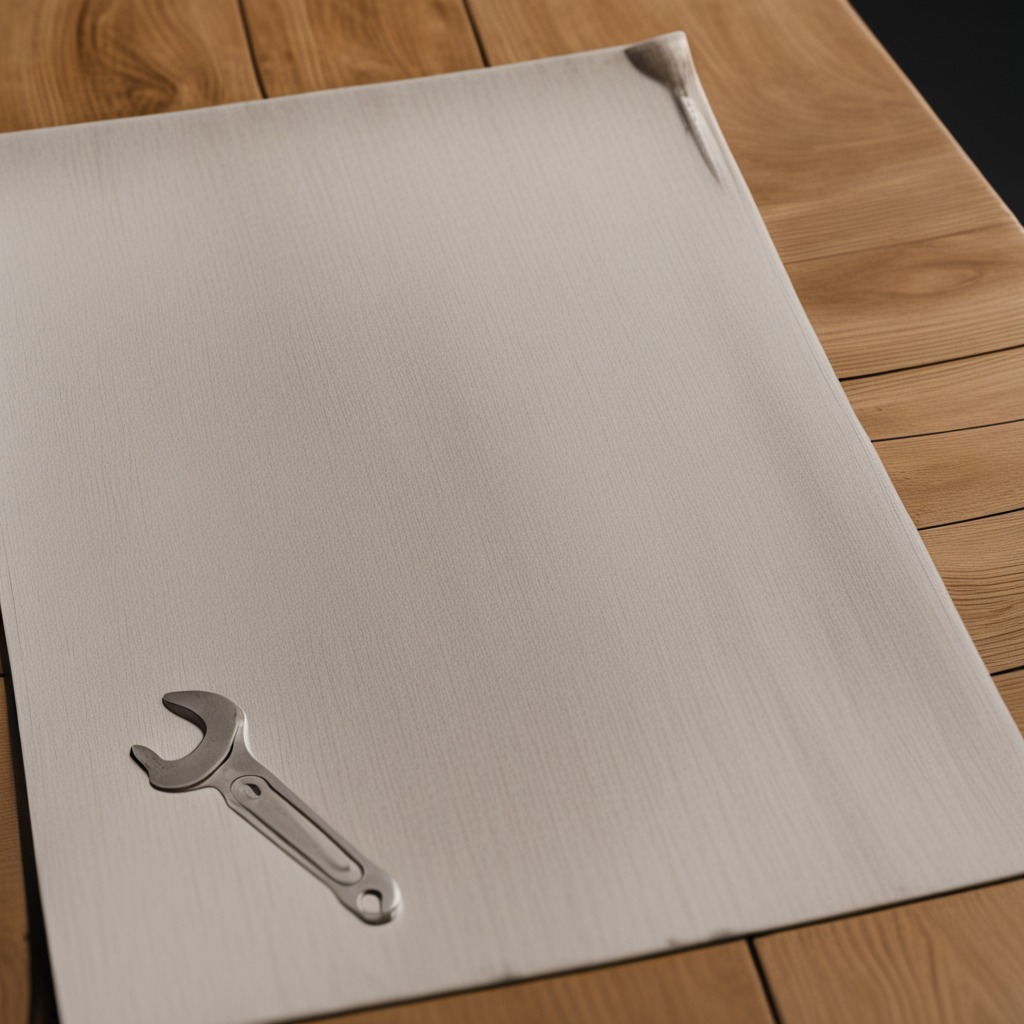
A wrench is lying on the wooden table.